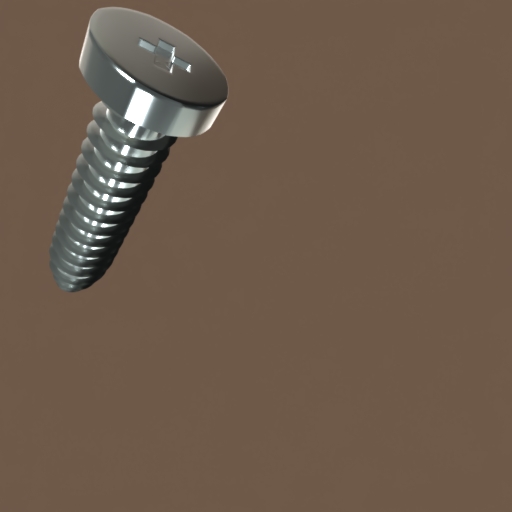
Label: screw